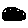
Label: moon